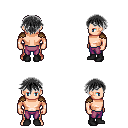
a pixel art fantasy rpg character, male body template, human, light skin, leather shoulder armor, magenta pants, gray short bangs hairstyle, black shoes, four views (front, back, left, right), 2x2 character sprite sheet, small pixel art, hard edges, no anti-aliasing